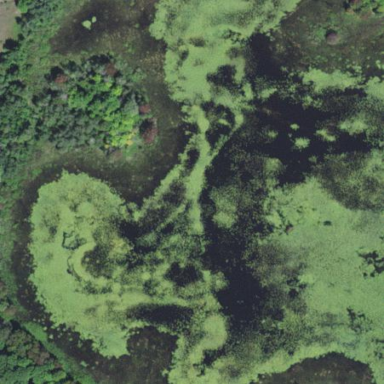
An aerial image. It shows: Pond surrounded by natural water.